Question: I cannot get my LinearLayout to "match_parent" properly. As you can see on the screenshot, the white space at the bottom should not be. If I try to apply this background color directly to the style i get a weird result where every view on the Card itself is filled with the background color.
It worked before I implemented FadingActionBar:

My Layout:
'''
<?xml version="1.0" encoding="utf-8"?>
<LinearLayout xmlns:android="http://schemas.android.com/apk/res/android"
xmlns:app="http://schemas.android.com/apk/res-auto"
android:layout_width="match_parent"
android:layout_height="match_parent"
style="@style/AppBaseThemeCardBG"
android:padding="@dimen/activity_standard_padding"
android:orientation="vertical">
<LinearLayout
android:id="@+id/eventCard"
style="@style/nowCardStyle"
android:layout_width="match_parent"
android:layout_height="wrap_content"
android:orientation="vertical">
<com.mikebdev.douala.widget.RobotoTextView
android:id="@+id/eventDate"
android:textColor="@color/gray"
android:layout_width="wrap_content"
android:layout_height="wrap_content"
app:typeface="roboto_condensed_light"
android:textSize="@dimen/textSizeNormal" />
<com.mikebdev.douala.widget.RobotoTextView
android:id="@+id/eventHead"
android:layout_width="wrap_content"
android:layout_height="wrap_content"
android:maxLines="2"
app:typeface="roboto_condensed_light"
android:textSize="@dimen/textSizeVeryLarge" />
<com.mikebdev.douala.widget.RobotoTextView
android:id="@+id/eventBody"
android:layout_width="wrap_content"
android:layout_height="wrap_content"
app:typeface="roboto_condensed_light" />
</LinearLayout>
<LinearLayout
android:id="@+id/container"
android:layout_width="match_parent"
android:layout_height="wrap_content"
android:orientation="vertical">
</LinearLayout>
</LinearLayout>
'''
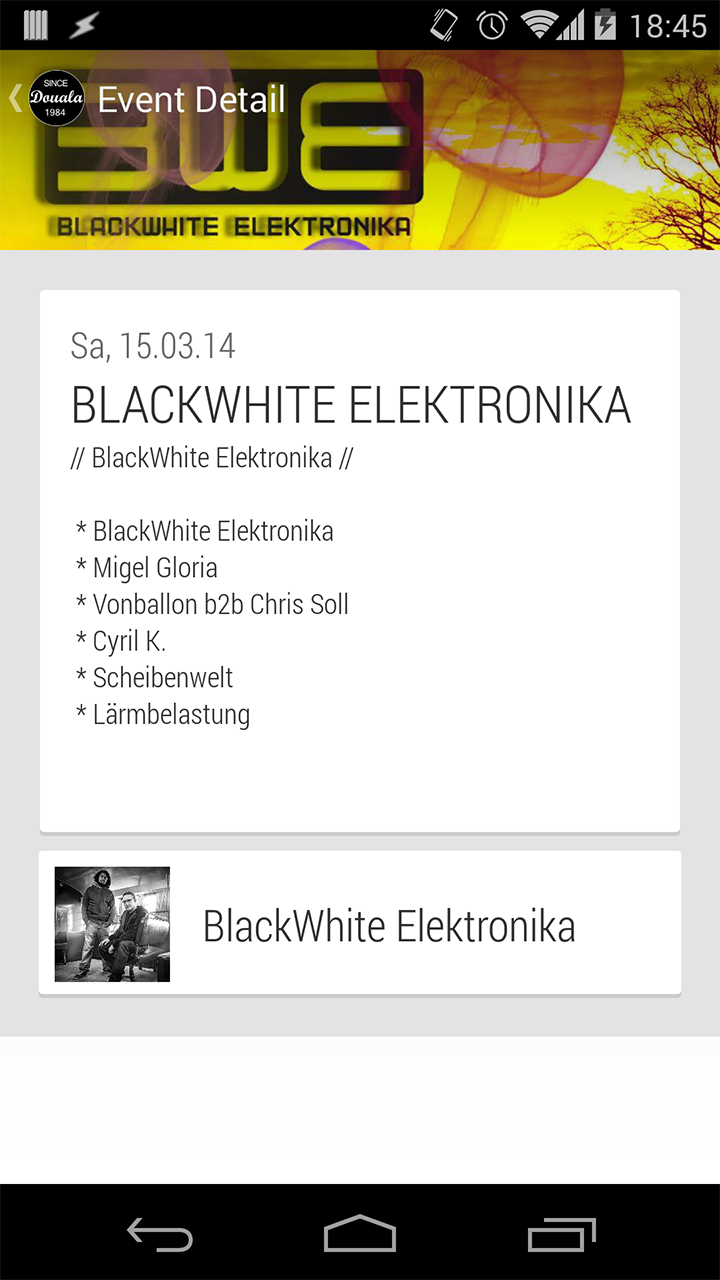
Answer: That's definitely an issue in the library, I never tested it with content that didn't fill the entire viewport.
I've just pushed to Maven Central a new version (3.1.2) of the library that should solve the issue, please let me know how it works for you.